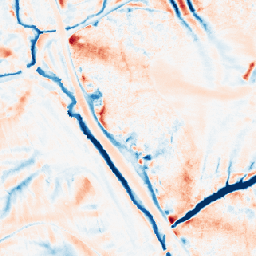
Category: edge_preserving
Decomposition family: median
Decomposition parameters: size: 21
Upsampling method: area
Upsampling parameters: scale: 8
Upsampling scale: 8